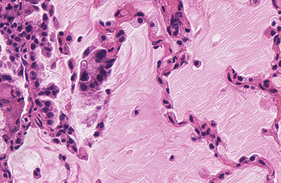
Tumor epithelial tissue: yes
Tumor-associated stroma tissue: yes
Normal tissue: no